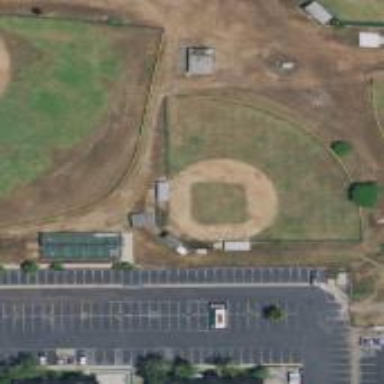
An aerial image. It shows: Baseball pitch for leisure land.